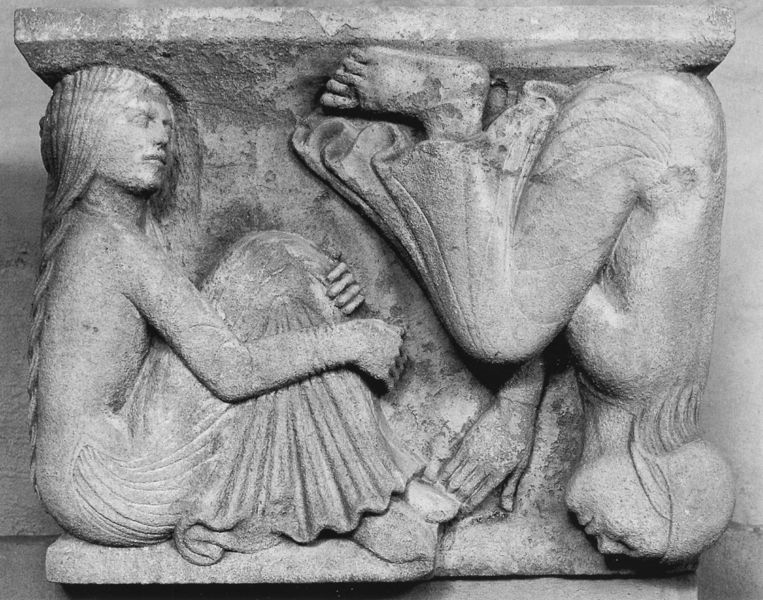
Titel: Strebepfeilerrelief, sog. Metope
Standort: Herkunftsort: Modena, Dom S. Gimignano (EU - I - Emilia-Romagna)
Institution: Modena, Museo Lapidario del Duomo
Schlagwörter: hand, frauen, sitzen, frau, haube, arme, sockel, stein, lange haare, relief, füße, hocke, kauern, sitz, zwei, zopf, hocken, beten, kopfüber, säulensockel, über kopf, fifur, knie umfassen